Question: This Java Swing JComboBox is modified based on changes to the system configuration.
In the example image, "Press to Select" is the case where nothing is selected and there is one "Test Unit" in the configuration, but "Press to Select" is displayed twice in the drop down. The additional "Press to Select" item behaves like item 0 so it is functional, but it looks crappy this way. Any ideas?
'''
public class Controller extends javax.swing.JFrame implements Observer {
...
public void update(Observable o, Object arg) {
jComboBox.removeAllItems();
jComboBox.addItem("Press to Select");
String[] names = Configuration.getNames();
for (String n : names) {
jComboBox.addItem(n);
}
...
'''

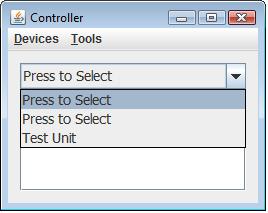
Answer: Dumb mistake. Adding it twice (@Geoffrey). Taking too long to find the 2nd add in another class. My grandmother warned me not to get old.